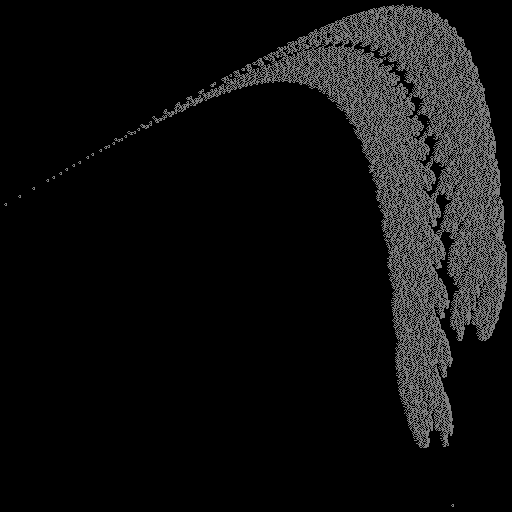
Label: fern